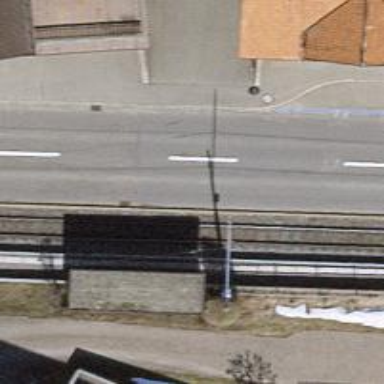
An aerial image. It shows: Stop for light rail public transport at railway station.